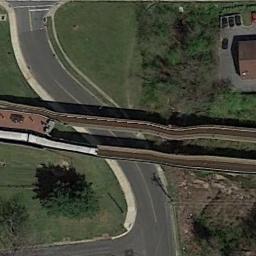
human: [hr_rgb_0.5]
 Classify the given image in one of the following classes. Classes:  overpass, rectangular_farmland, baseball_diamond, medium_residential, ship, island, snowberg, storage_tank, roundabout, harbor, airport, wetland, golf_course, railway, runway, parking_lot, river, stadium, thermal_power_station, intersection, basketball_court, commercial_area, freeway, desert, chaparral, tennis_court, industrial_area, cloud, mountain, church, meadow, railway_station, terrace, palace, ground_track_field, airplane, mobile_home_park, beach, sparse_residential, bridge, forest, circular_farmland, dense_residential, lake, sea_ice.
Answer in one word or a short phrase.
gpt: overpass